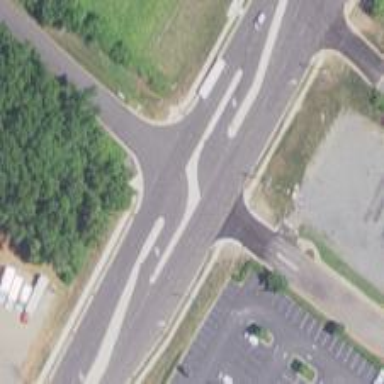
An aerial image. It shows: Secondary link road.